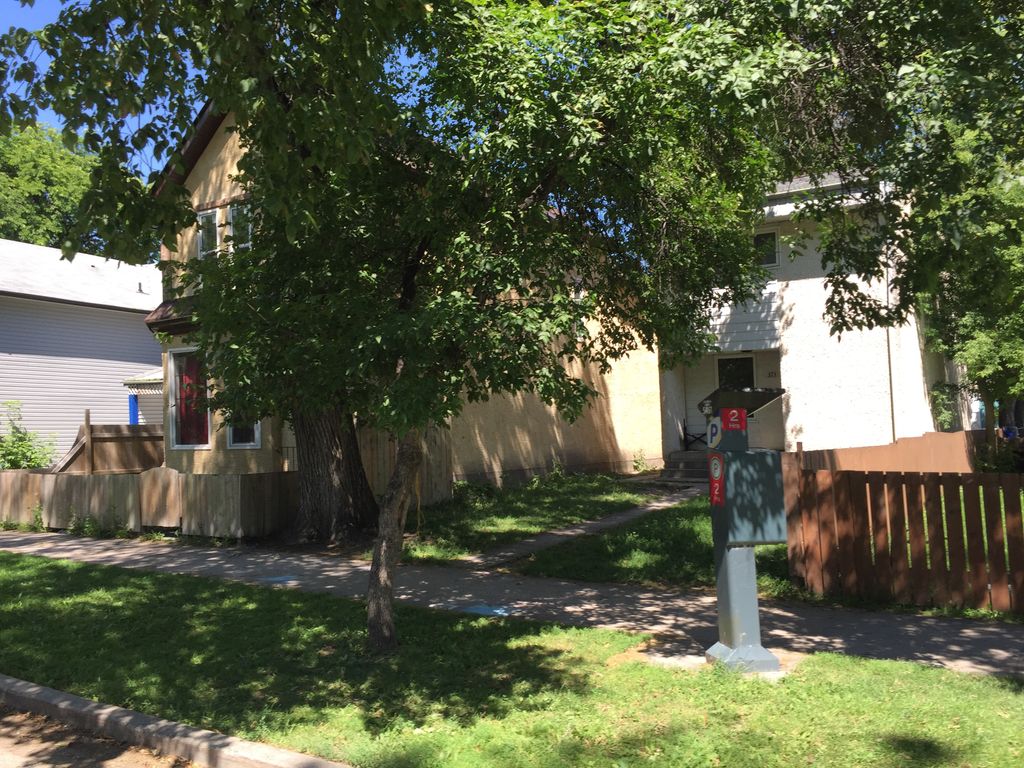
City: winnipeg